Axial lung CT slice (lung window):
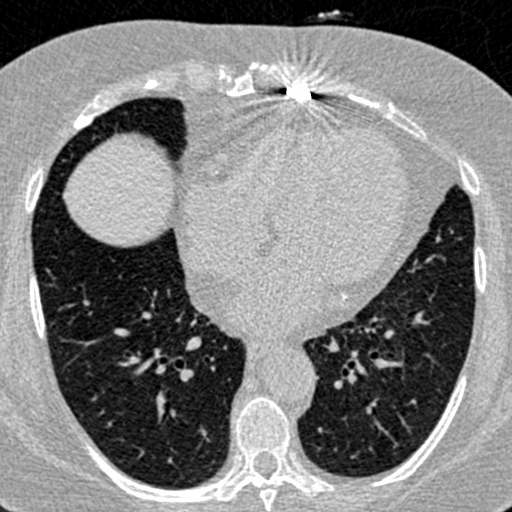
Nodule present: no